Interaction volume radius: 10 \u00c5
Interaction volume height: 25 \u00c5
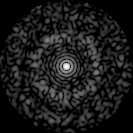
Disorder parameter: 0.839